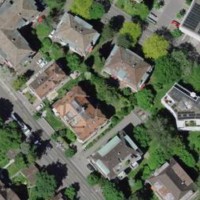
EUNIS habitat code: 55
Species observed at this site:
Petasites albus